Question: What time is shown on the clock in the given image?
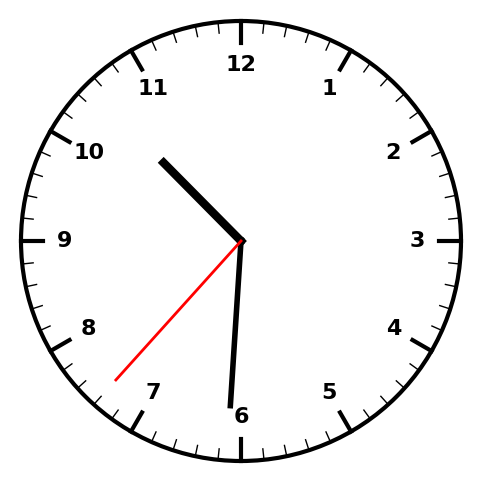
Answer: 10:30:37